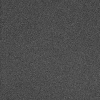
Atmospheric dust classification: dusty